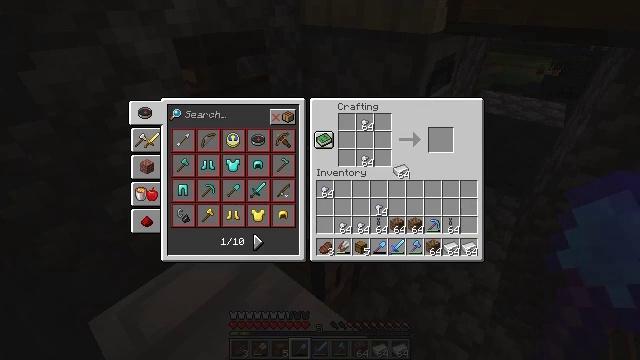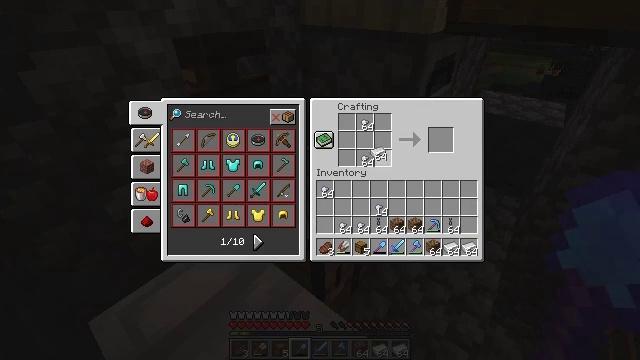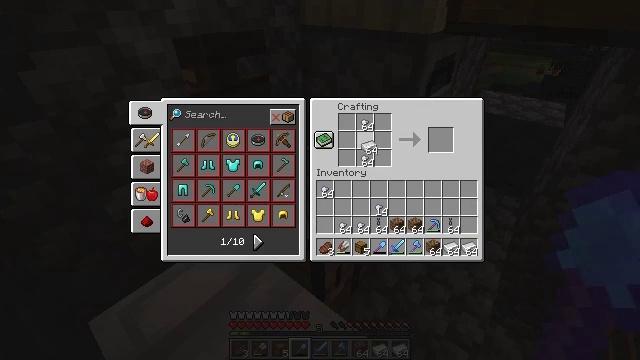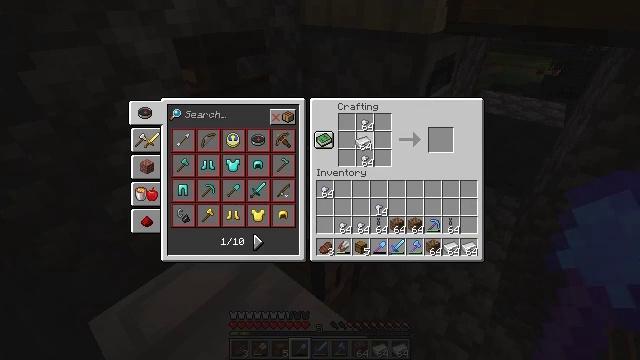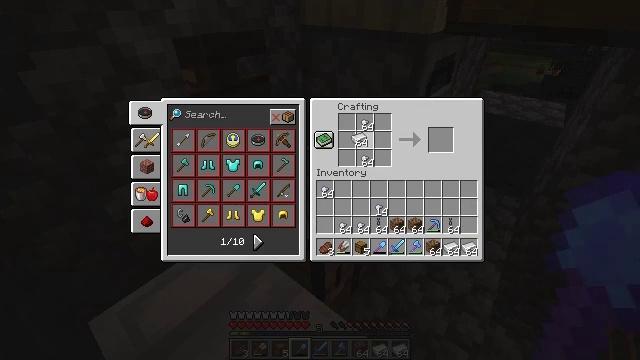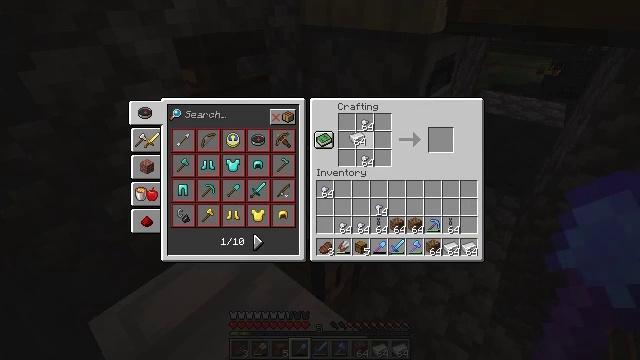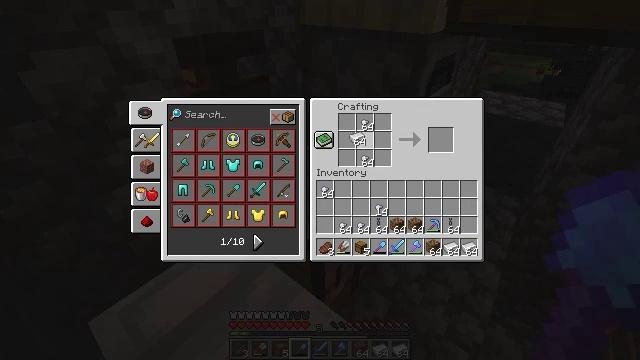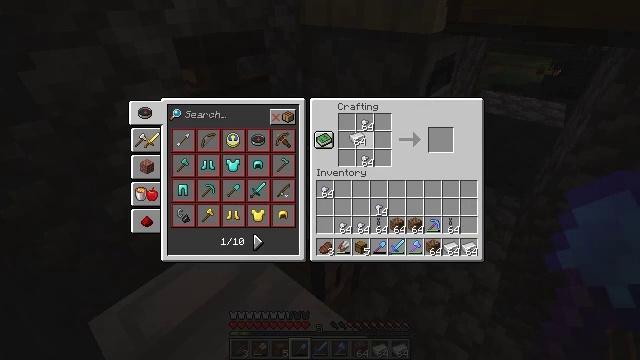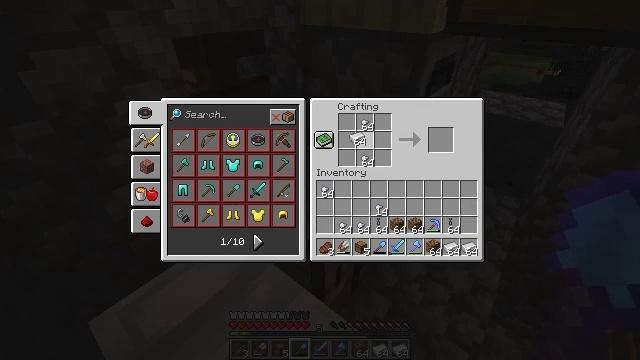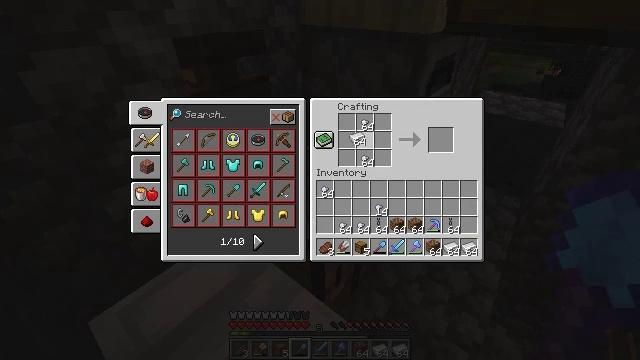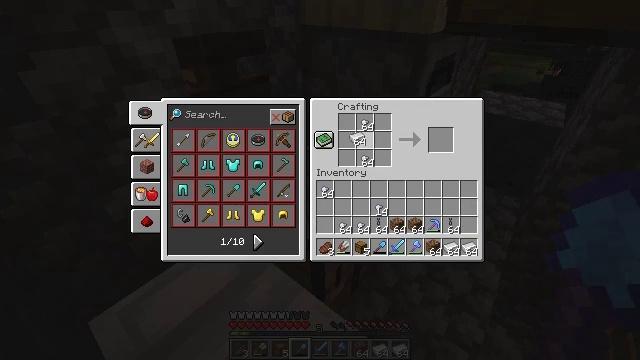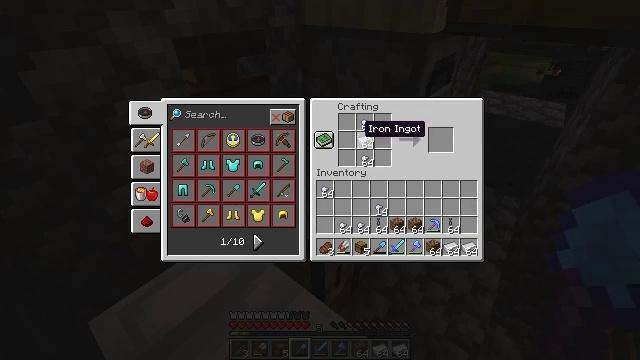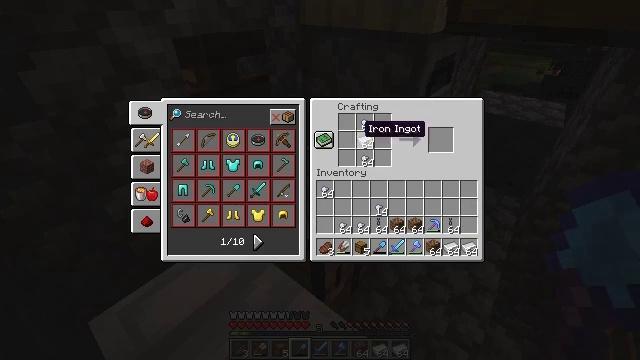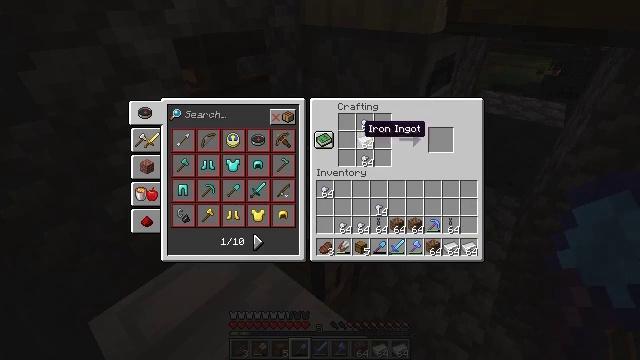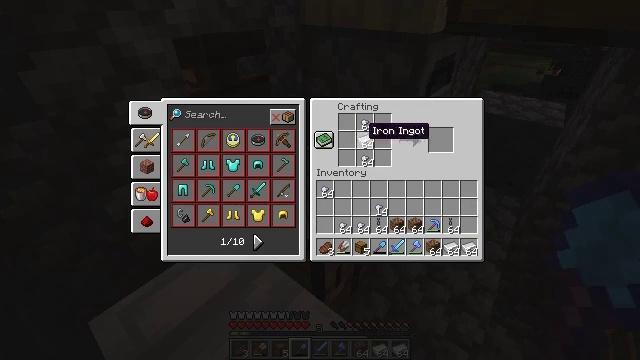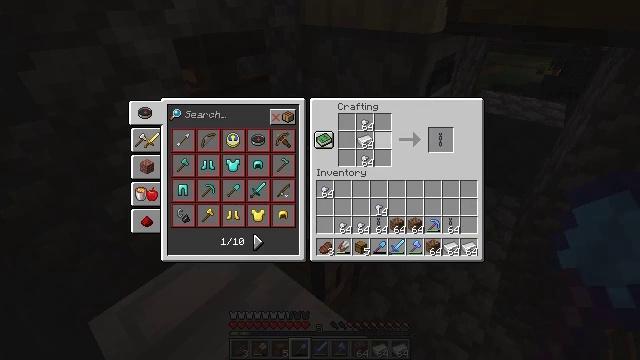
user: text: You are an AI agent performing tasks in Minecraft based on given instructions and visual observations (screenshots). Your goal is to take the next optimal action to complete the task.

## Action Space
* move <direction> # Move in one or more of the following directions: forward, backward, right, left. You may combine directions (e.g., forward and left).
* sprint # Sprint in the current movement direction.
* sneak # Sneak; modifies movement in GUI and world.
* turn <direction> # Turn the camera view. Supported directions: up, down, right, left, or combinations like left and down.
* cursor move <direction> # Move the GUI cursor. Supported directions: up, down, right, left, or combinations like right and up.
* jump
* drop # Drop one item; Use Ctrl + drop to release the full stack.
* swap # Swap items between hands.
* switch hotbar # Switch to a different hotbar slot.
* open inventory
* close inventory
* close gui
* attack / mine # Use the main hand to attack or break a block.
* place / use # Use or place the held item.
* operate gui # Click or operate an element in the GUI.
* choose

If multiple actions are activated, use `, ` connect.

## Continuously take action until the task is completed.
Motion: motion action
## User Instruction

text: Craft a chain.
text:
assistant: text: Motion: cursor move left and up
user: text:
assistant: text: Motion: cursor move left
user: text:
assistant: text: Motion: no_op
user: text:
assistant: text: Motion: no_op
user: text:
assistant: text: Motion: no_op
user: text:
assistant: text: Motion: no_op
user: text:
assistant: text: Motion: no_op
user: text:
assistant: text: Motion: operate gui
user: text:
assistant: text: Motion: operate gui
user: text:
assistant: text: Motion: operate gui
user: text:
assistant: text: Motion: no_op
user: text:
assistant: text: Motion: no_op
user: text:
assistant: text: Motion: no_op
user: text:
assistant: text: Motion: no_op
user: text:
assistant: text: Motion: cursor move right
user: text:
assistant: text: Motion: cursor move right
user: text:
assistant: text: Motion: cursor move right and down
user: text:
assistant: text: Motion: cursor move right
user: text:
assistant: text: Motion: no_op
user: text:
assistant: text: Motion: sneak
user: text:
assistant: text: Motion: sneak
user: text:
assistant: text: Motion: sneak
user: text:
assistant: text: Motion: sneak
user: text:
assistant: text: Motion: sneak
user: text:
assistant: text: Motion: sneak
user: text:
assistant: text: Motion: sneak
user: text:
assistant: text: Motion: sneak
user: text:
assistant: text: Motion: sneak, operate gui
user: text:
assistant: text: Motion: sneak, operate gui
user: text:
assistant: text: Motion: sneak, operate gui